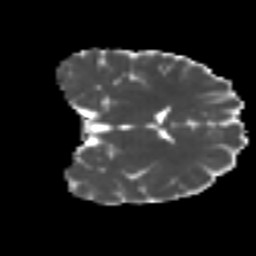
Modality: MD
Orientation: coronal
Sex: female
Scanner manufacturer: ge
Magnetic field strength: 3 T
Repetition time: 7 s
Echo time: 0.08 s